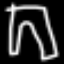
Label: pants